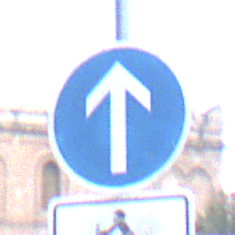
Verkehrszeichen: VorgeschriebeneFahrtrichtungGeradeaus
Zusatzzeichen unten: EinspurigeFahrzeugeFrei3
Umgebung: Outdoor, Urban
Tageszeit: SunriseSunset
Wetter: PartlyCloudy
Licht: Natural
Jahreszeit: NotSpecified
Kontrast: LowContrast